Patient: sex M, age 25
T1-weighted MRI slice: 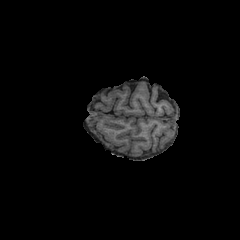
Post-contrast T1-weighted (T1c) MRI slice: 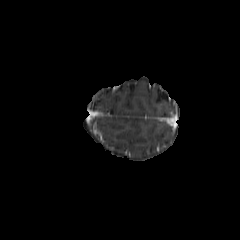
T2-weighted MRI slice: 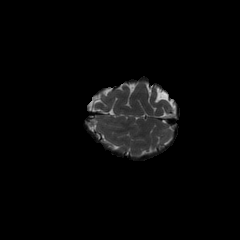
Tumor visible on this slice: no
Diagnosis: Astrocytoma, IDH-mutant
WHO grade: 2